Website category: university
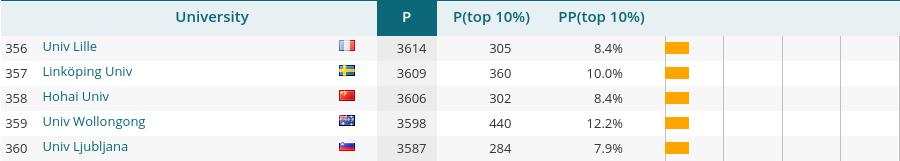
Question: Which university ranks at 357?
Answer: Linkping Univ

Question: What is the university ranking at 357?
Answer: Linkping Univ

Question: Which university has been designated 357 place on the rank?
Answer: Linkping Univ

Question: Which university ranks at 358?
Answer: Hohai Univ

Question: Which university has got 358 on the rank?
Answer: Hohai Univ

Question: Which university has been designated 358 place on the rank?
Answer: Hohai Univ

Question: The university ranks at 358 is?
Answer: Hohai Univ

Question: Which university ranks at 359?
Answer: Univ Wollongong

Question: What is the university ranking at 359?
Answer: Univ Wollongong

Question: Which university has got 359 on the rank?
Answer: Univ Wollongong

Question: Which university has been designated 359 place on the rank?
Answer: Univ Wollongong

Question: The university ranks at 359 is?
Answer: Univ Wollongong

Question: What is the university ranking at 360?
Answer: Univ Ljubljana

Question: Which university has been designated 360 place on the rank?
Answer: Univ Ljubljana

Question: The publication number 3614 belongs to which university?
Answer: Univ Lille

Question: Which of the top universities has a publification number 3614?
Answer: Univ Lille

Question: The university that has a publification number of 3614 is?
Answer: Univ Lille

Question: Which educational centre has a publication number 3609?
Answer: Linkping Univ

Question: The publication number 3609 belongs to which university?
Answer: Linkping Univ

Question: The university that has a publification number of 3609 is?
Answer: Linkping Univ

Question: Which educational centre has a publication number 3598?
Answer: Univ Wollongong

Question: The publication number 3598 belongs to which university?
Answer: Univ Wollongong

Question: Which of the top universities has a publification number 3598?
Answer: Univ Wollongong

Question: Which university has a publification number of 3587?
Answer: Univ Ljubljana

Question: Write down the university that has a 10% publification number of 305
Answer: Univ Lille

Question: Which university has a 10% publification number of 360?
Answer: Linkping Univ

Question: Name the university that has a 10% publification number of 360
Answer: Linkping Univ

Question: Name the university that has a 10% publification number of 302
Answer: Hohai Univ

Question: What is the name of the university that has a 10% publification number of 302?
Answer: Hohai Univ

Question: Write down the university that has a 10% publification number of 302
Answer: Hohai Univ

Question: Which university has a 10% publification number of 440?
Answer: Univ Wollongong

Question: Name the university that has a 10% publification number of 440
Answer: Univ Wollongong

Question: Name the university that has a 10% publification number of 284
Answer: Univ Ljubljana

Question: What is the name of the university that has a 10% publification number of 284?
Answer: Univ Ljubljana

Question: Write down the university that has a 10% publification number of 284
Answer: Univ Ljubljana